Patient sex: M
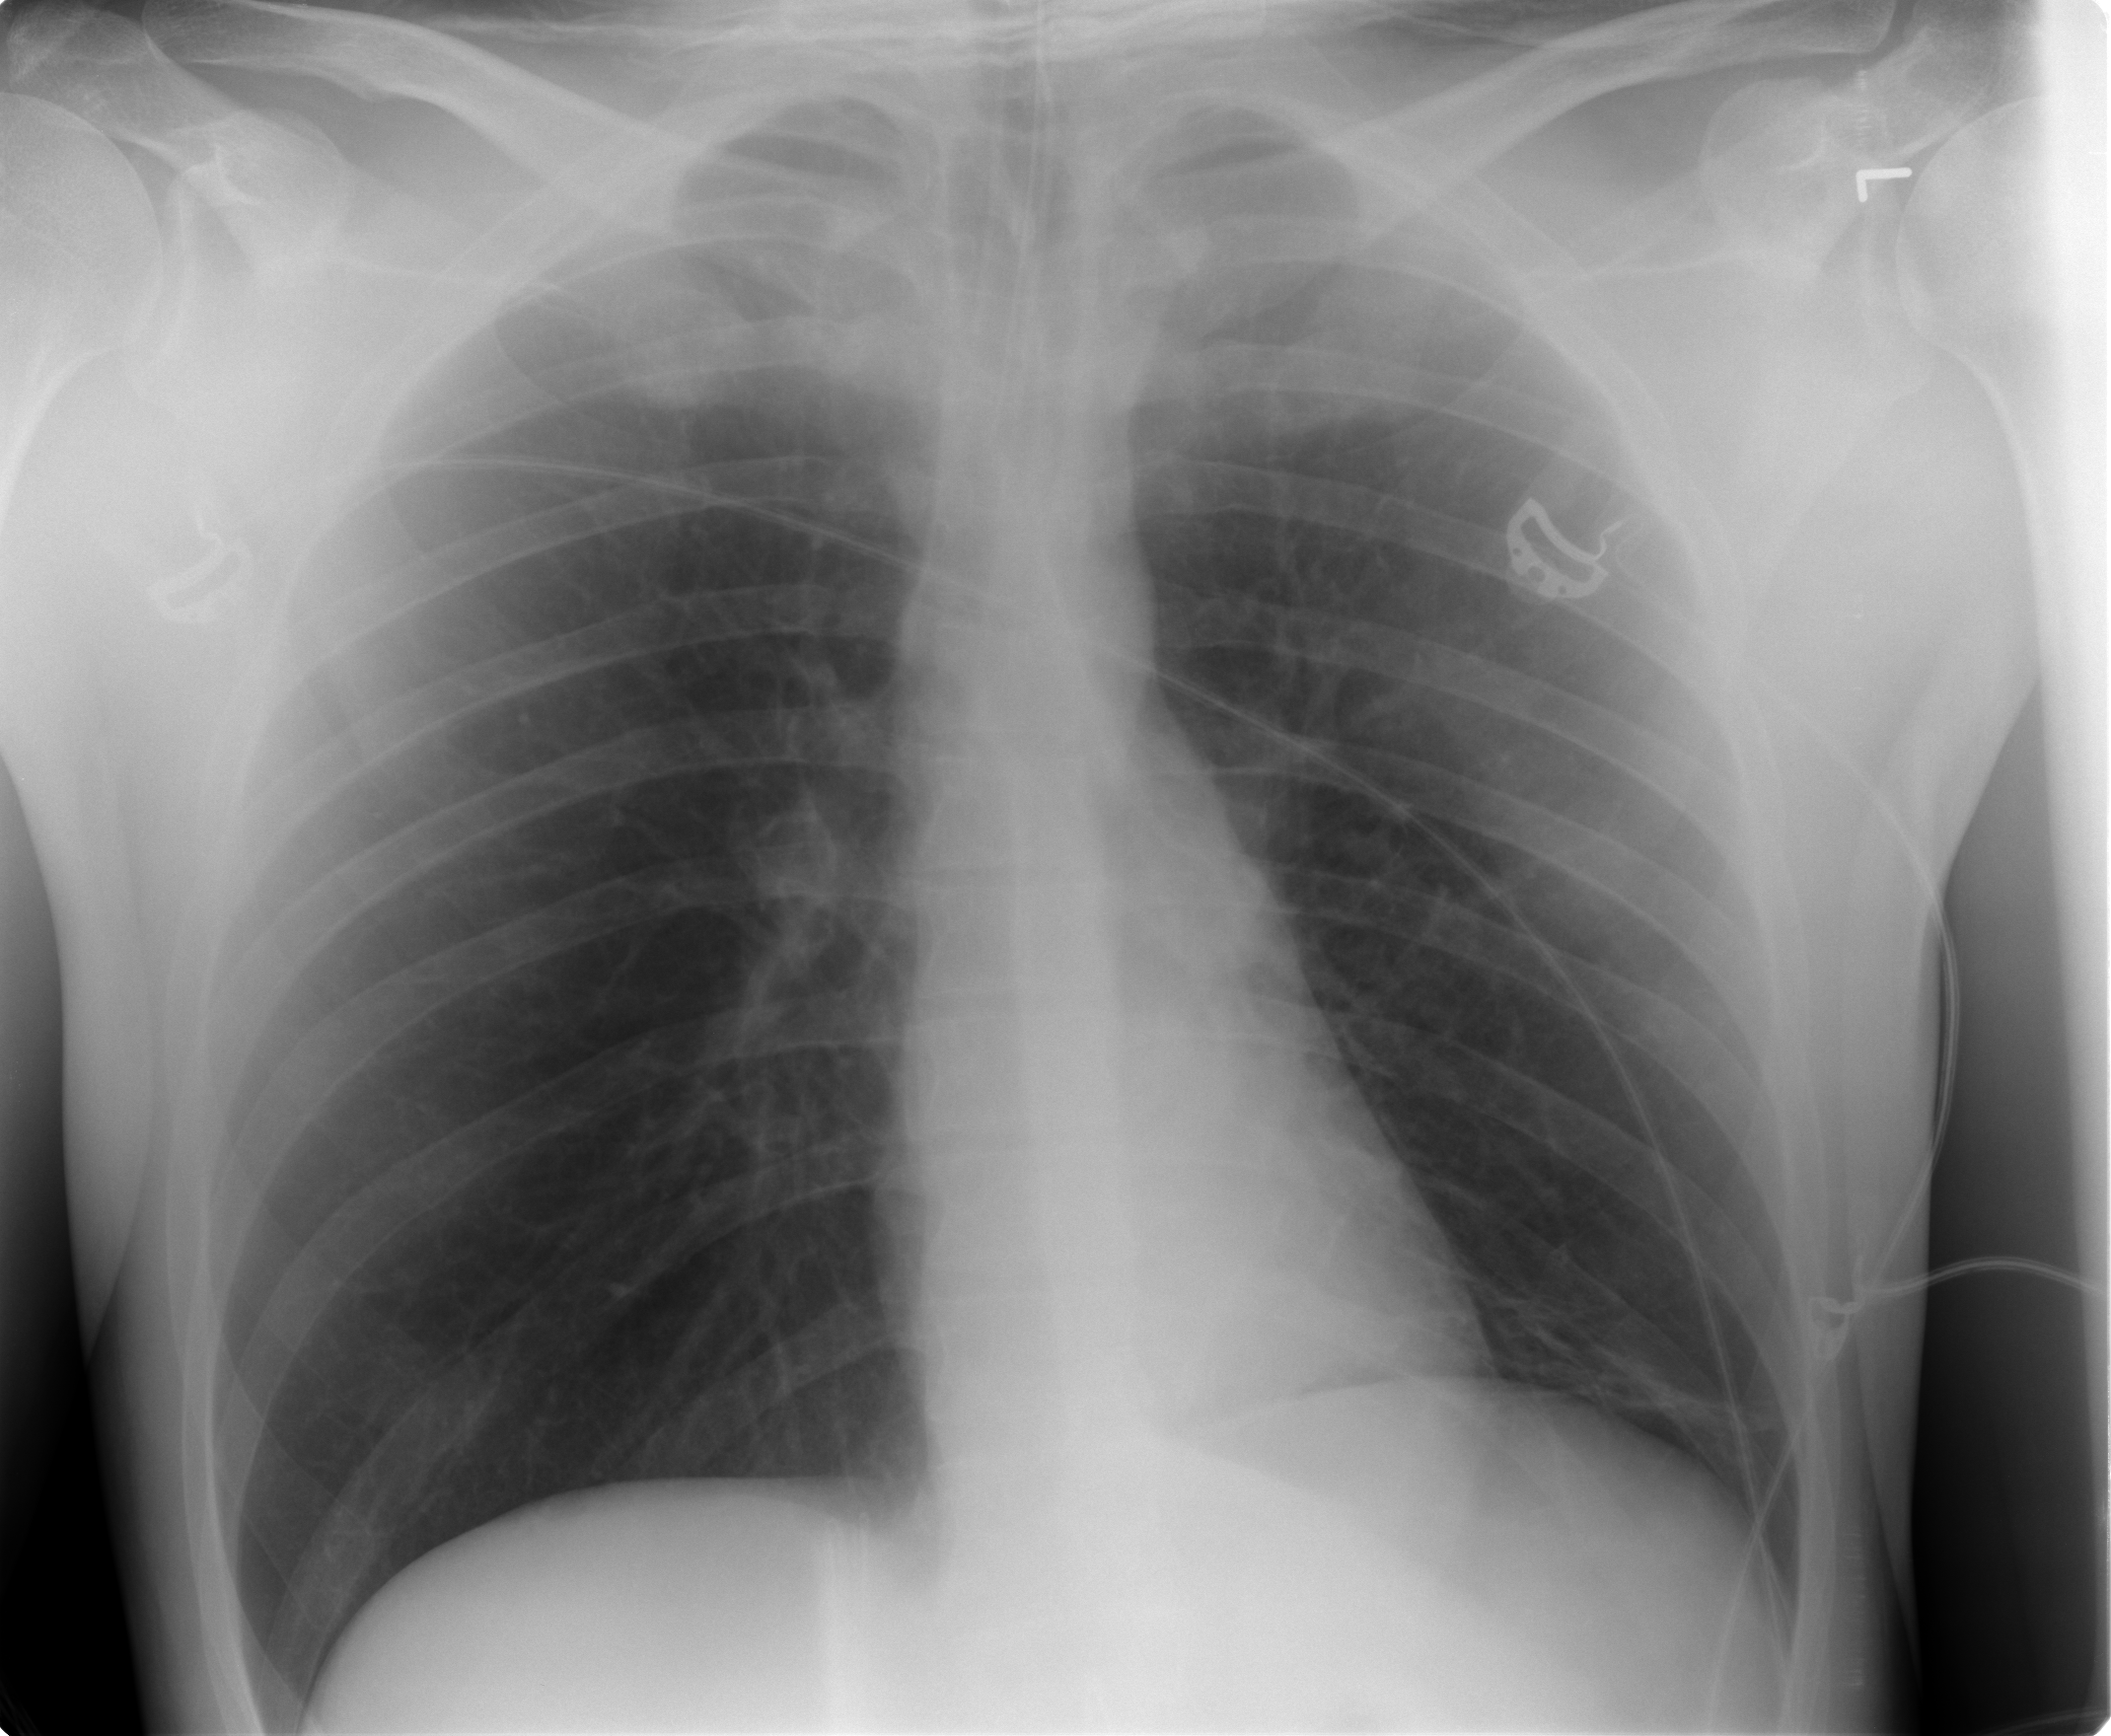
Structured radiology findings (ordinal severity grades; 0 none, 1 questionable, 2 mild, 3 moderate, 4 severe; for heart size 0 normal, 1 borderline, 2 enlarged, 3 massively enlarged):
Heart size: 0
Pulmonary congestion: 0
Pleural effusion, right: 0
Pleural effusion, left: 0
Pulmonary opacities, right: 0
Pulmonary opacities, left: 0
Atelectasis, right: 0
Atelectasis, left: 2